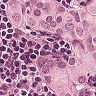
Metastatic tissue present: yes